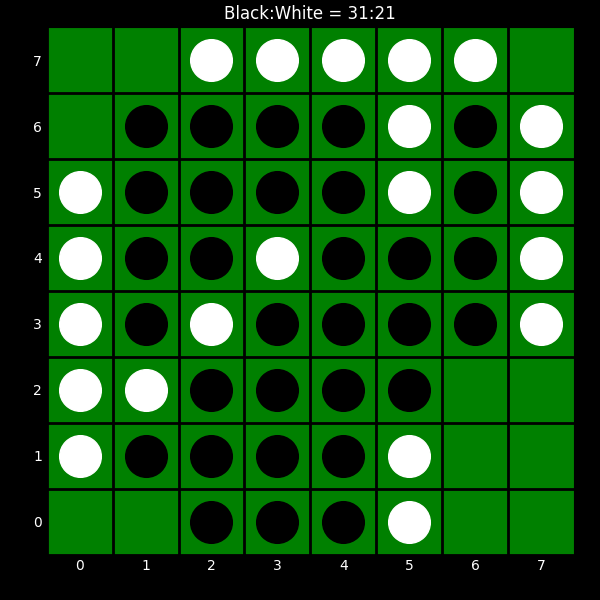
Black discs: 31
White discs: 21